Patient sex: F
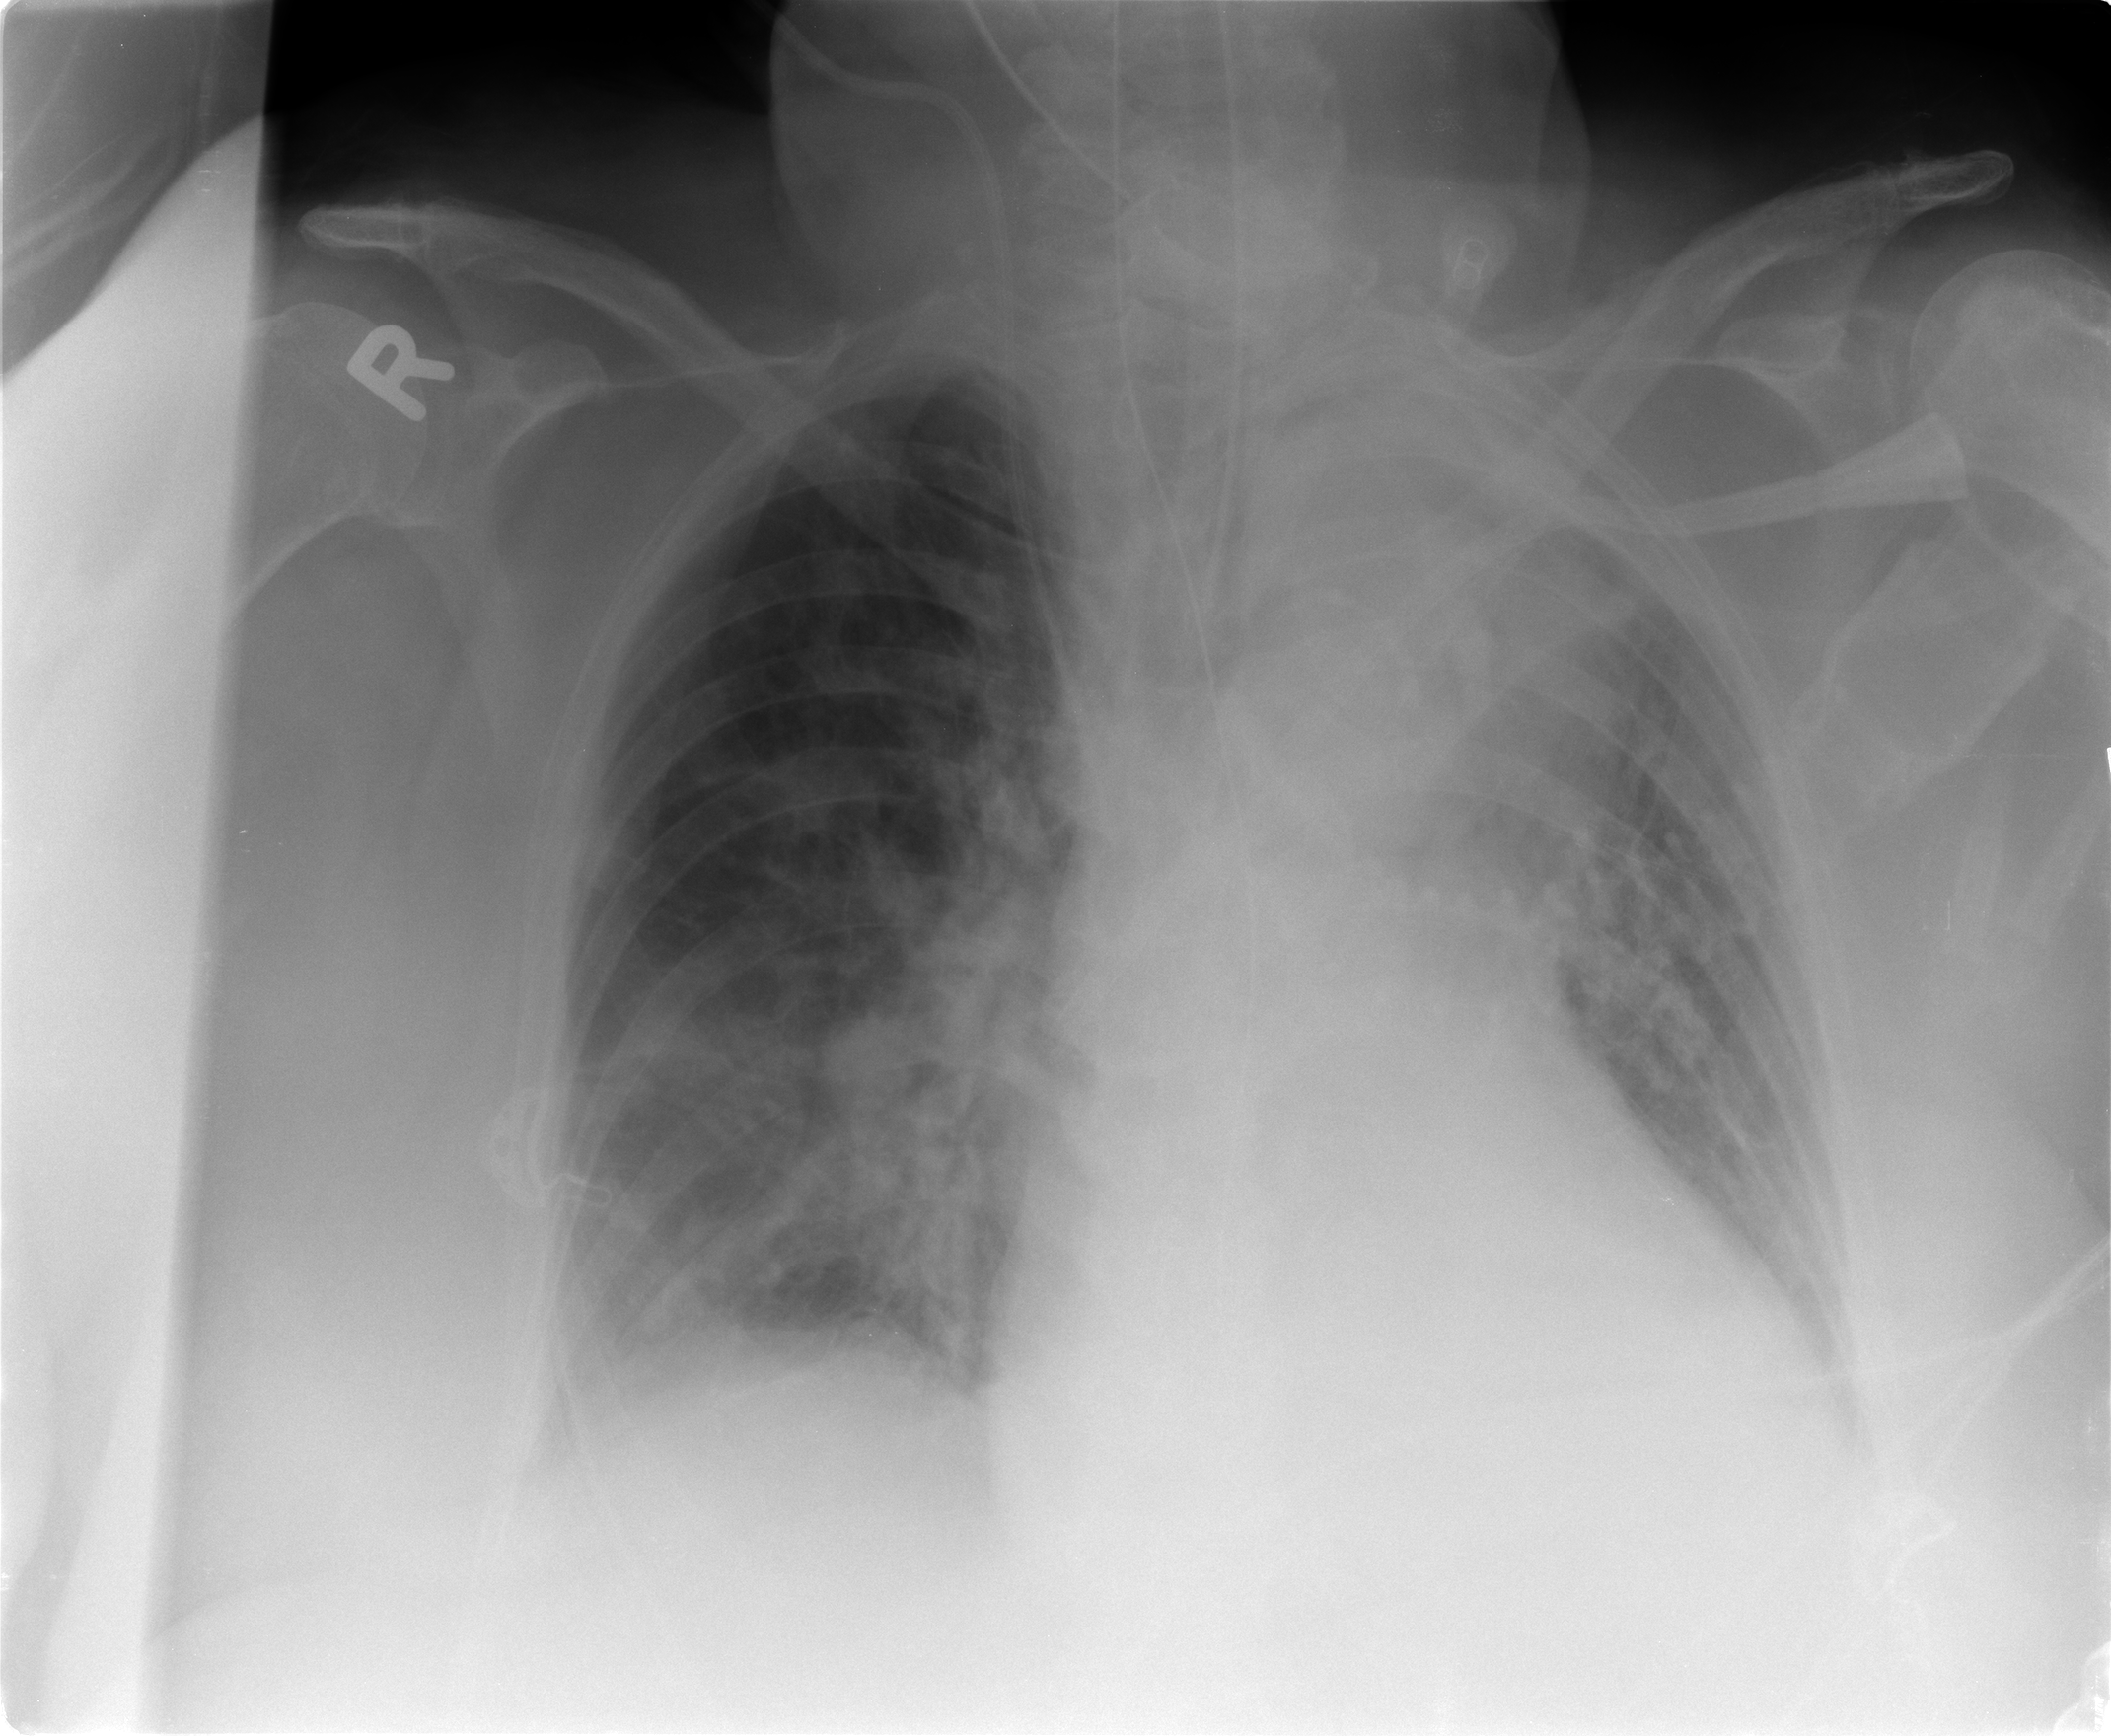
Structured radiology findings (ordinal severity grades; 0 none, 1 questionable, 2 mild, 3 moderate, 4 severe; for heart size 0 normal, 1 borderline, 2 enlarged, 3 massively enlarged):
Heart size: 2
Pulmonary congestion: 2
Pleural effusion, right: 1
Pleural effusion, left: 1
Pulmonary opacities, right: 2
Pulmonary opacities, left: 0
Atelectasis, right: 2
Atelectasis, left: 3